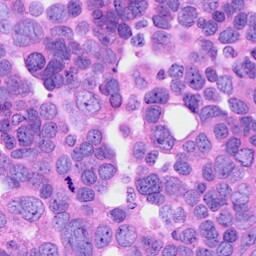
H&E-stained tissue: Ovarian